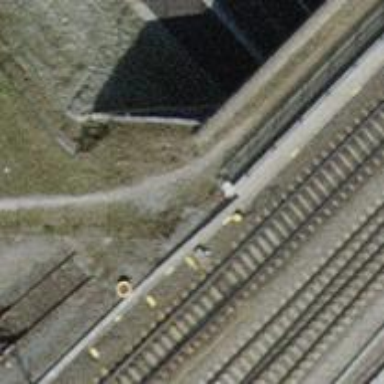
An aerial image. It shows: Footway bridge with pebblestone surface.